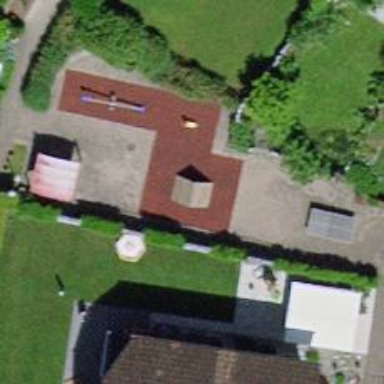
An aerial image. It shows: Playground with playhouse.